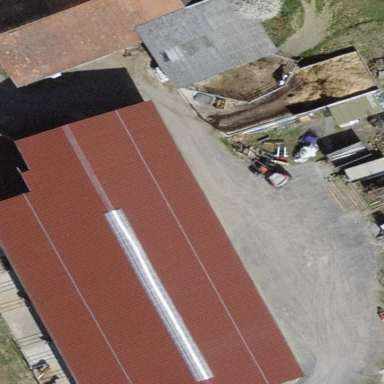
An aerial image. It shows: Farm auxiliary building.